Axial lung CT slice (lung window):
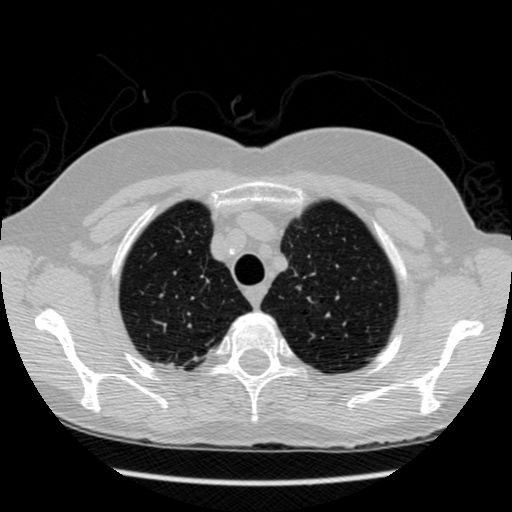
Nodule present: no